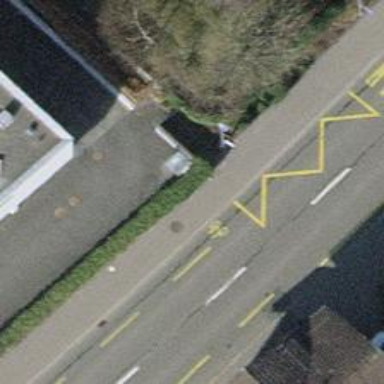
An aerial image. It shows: Platform for public transport on the road.